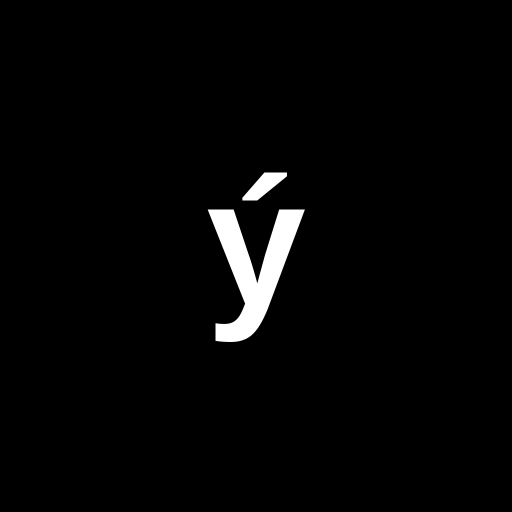
Character: ý
Unicode: U+00FD (LATIN SMALL LETTER Y WITH ACUTE)